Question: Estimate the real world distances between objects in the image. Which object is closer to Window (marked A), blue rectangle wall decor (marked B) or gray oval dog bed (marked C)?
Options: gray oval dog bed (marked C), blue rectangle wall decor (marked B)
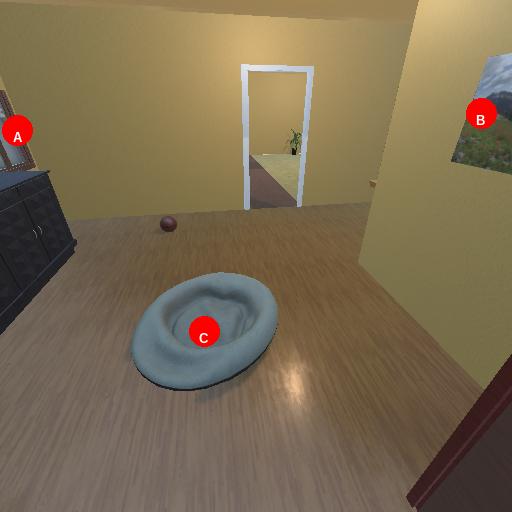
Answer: gray oval dog bed (marked C)